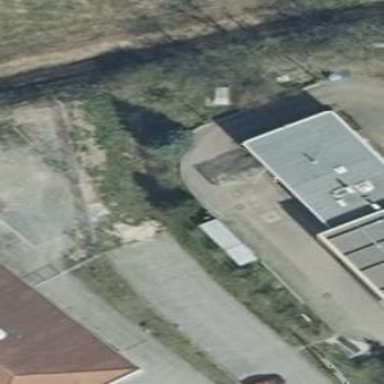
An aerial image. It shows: Building housing fuel station.